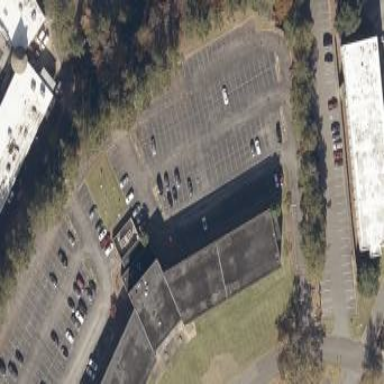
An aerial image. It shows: Parking area.